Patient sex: M
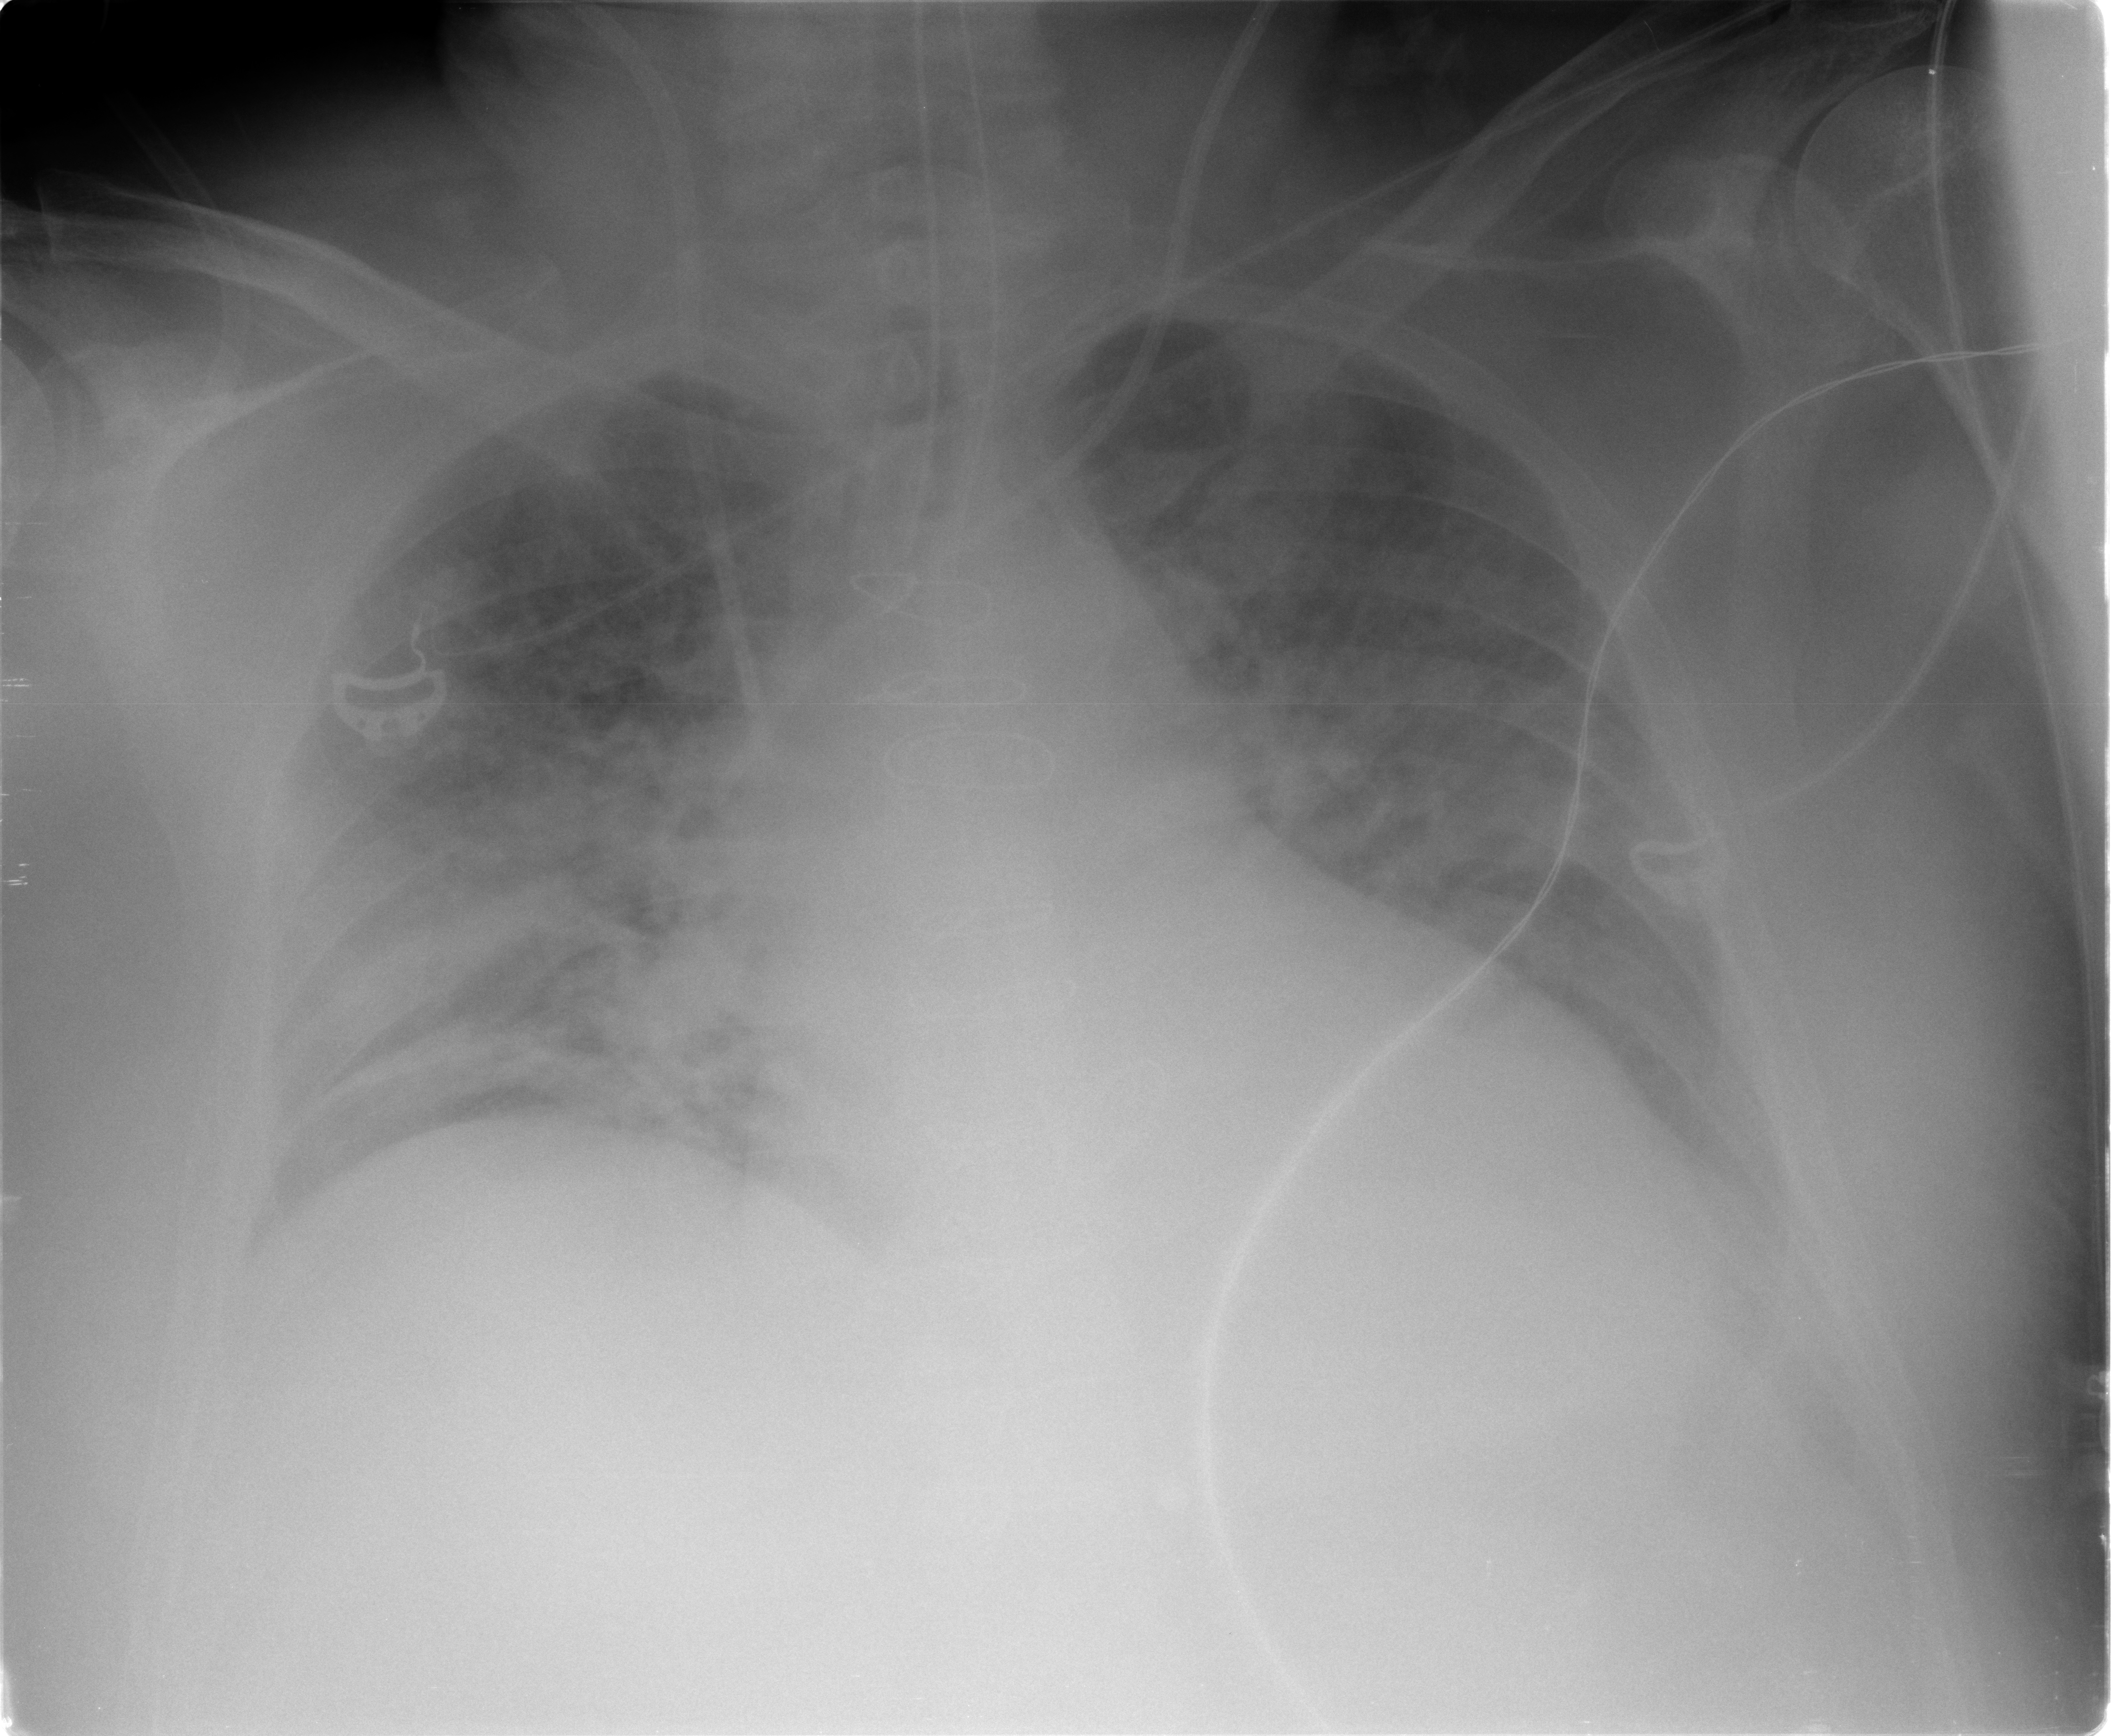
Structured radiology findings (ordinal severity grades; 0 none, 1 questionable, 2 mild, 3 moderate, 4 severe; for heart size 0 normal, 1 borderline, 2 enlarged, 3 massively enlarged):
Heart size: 2
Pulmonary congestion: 3
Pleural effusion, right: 2
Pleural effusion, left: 2
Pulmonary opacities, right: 2
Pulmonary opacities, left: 2
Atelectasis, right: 2
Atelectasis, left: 2